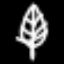
Label: leaf